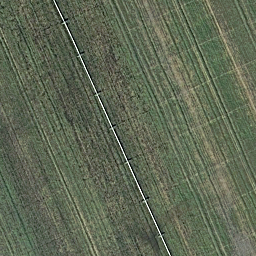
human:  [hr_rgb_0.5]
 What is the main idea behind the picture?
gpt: farmland